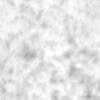
Label: no_change